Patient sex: F
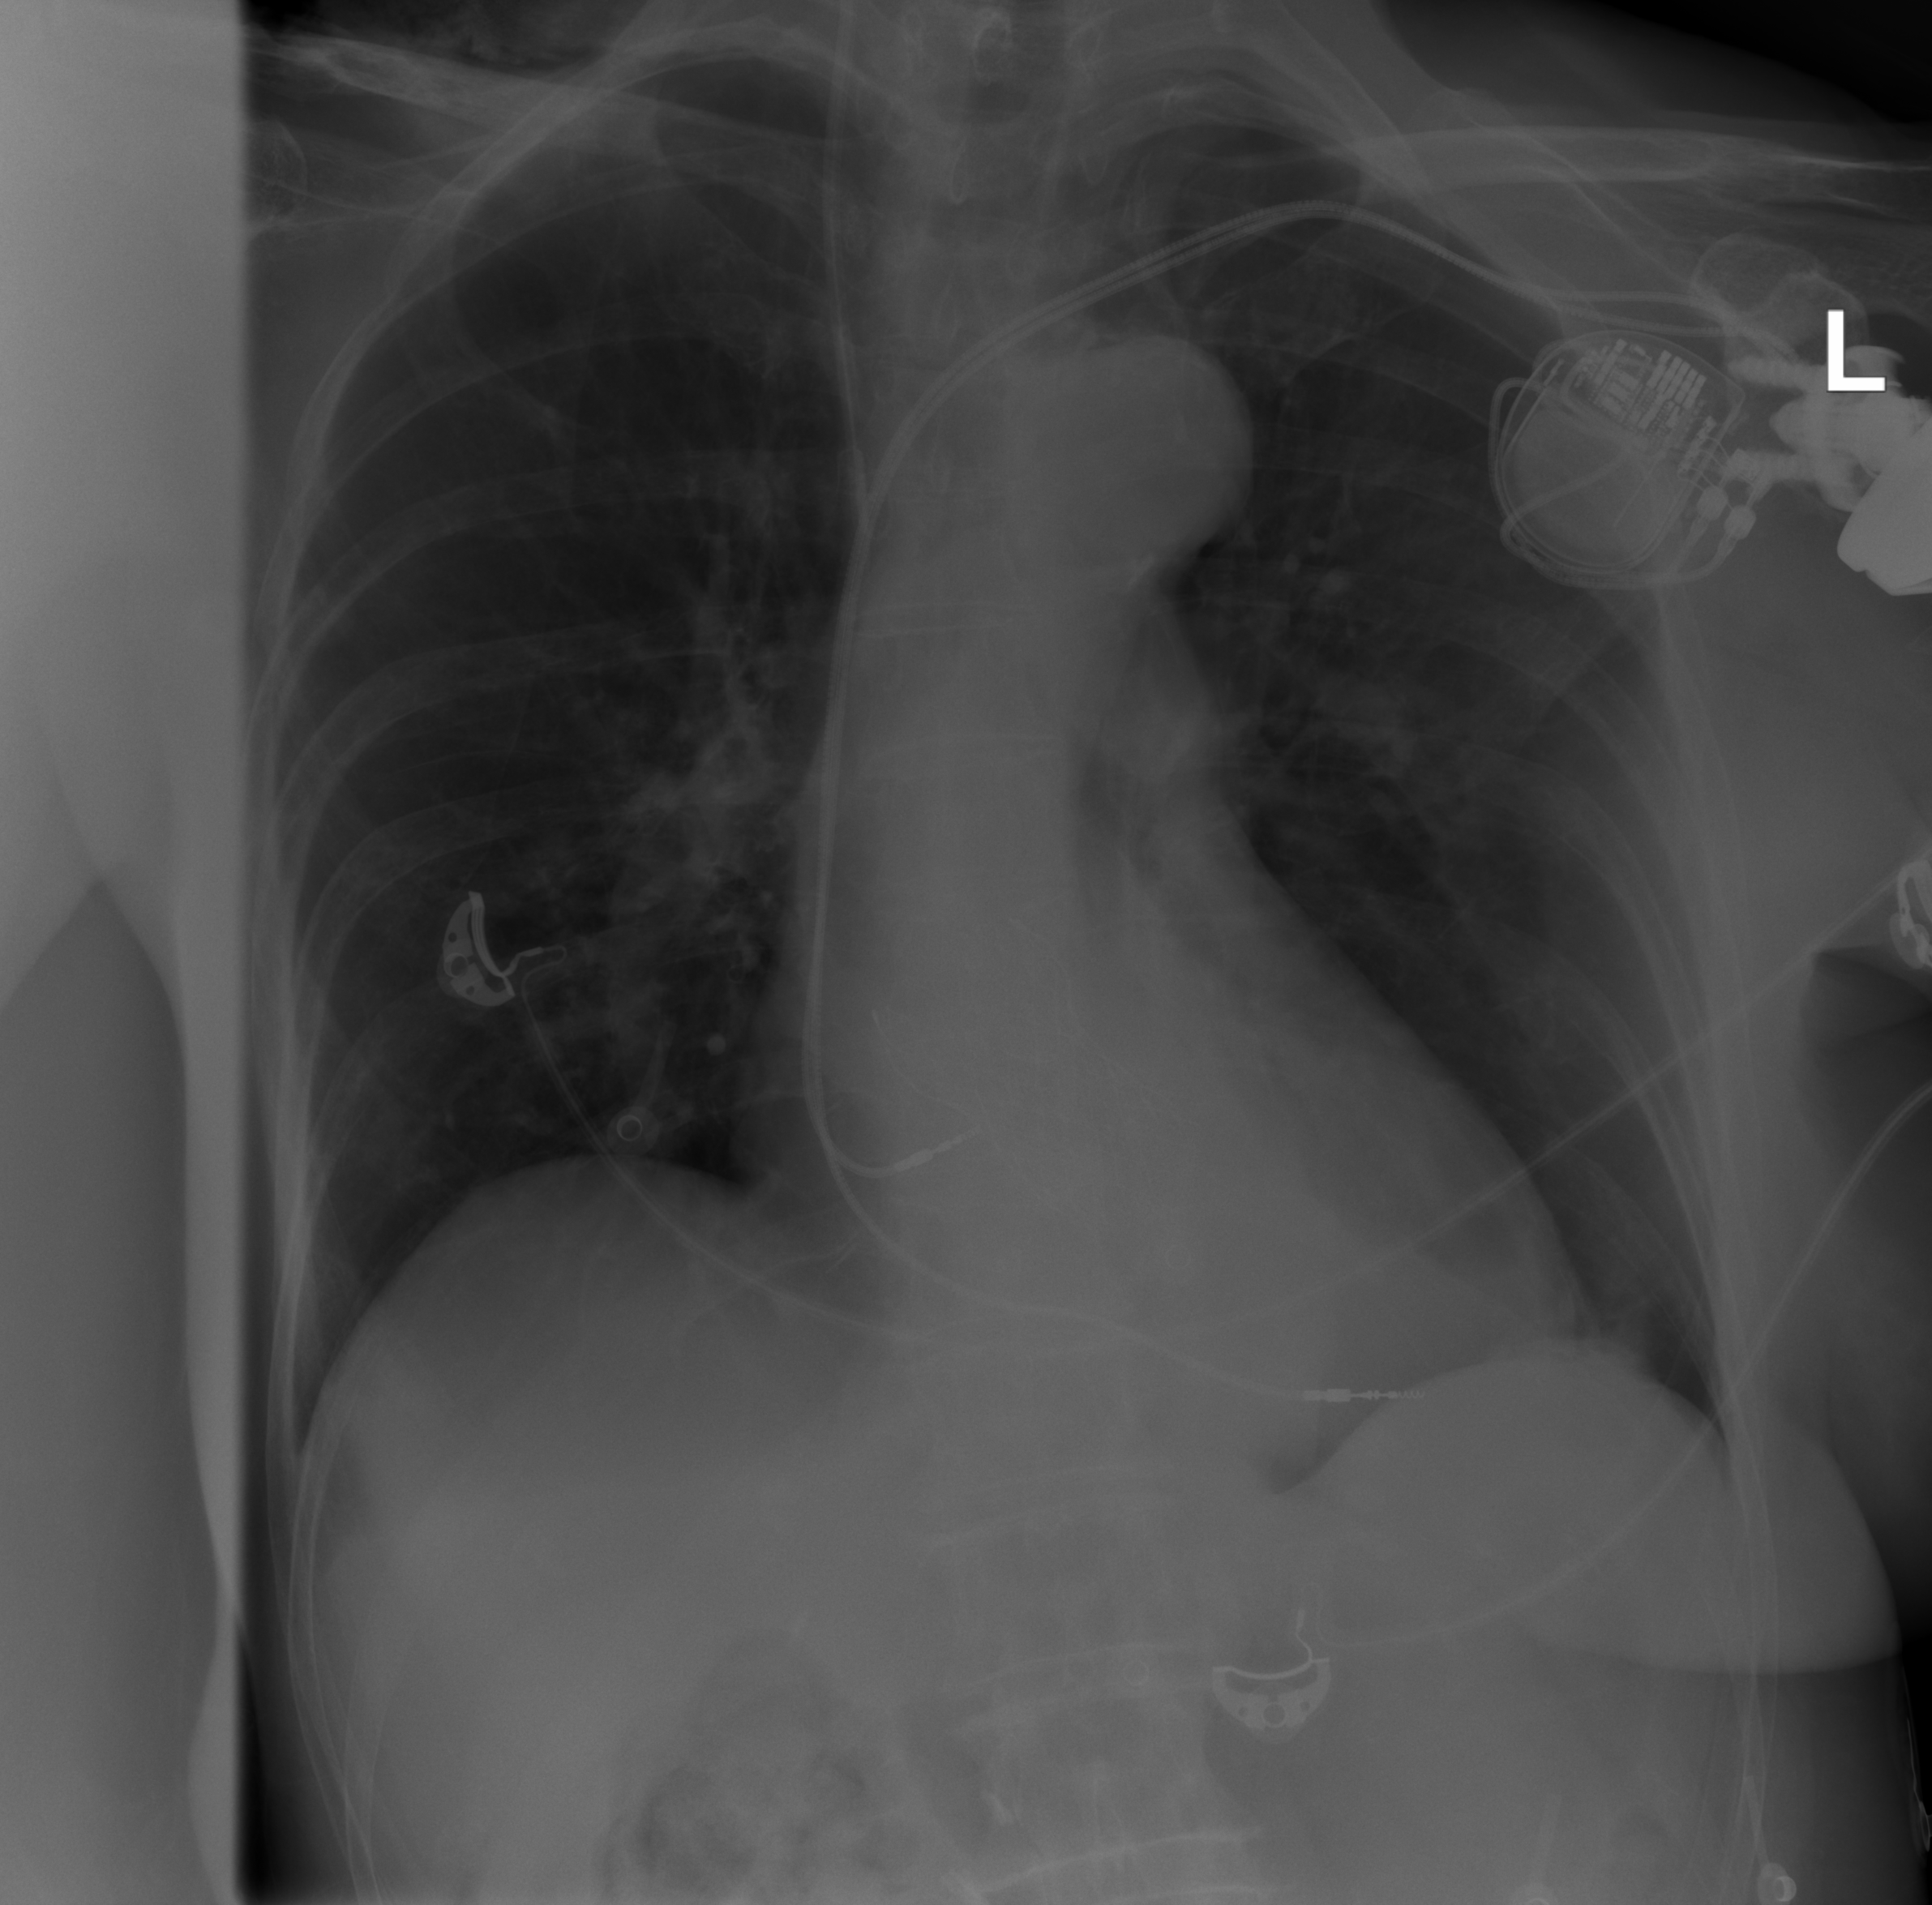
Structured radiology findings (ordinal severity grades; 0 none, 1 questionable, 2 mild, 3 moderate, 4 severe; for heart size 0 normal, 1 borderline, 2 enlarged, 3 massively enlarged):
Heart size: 0
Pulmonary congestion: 0
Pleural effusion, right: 0
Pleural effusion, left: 0
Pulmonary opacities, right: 0
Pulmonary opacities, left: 0
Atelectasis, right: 0
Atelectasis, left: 2